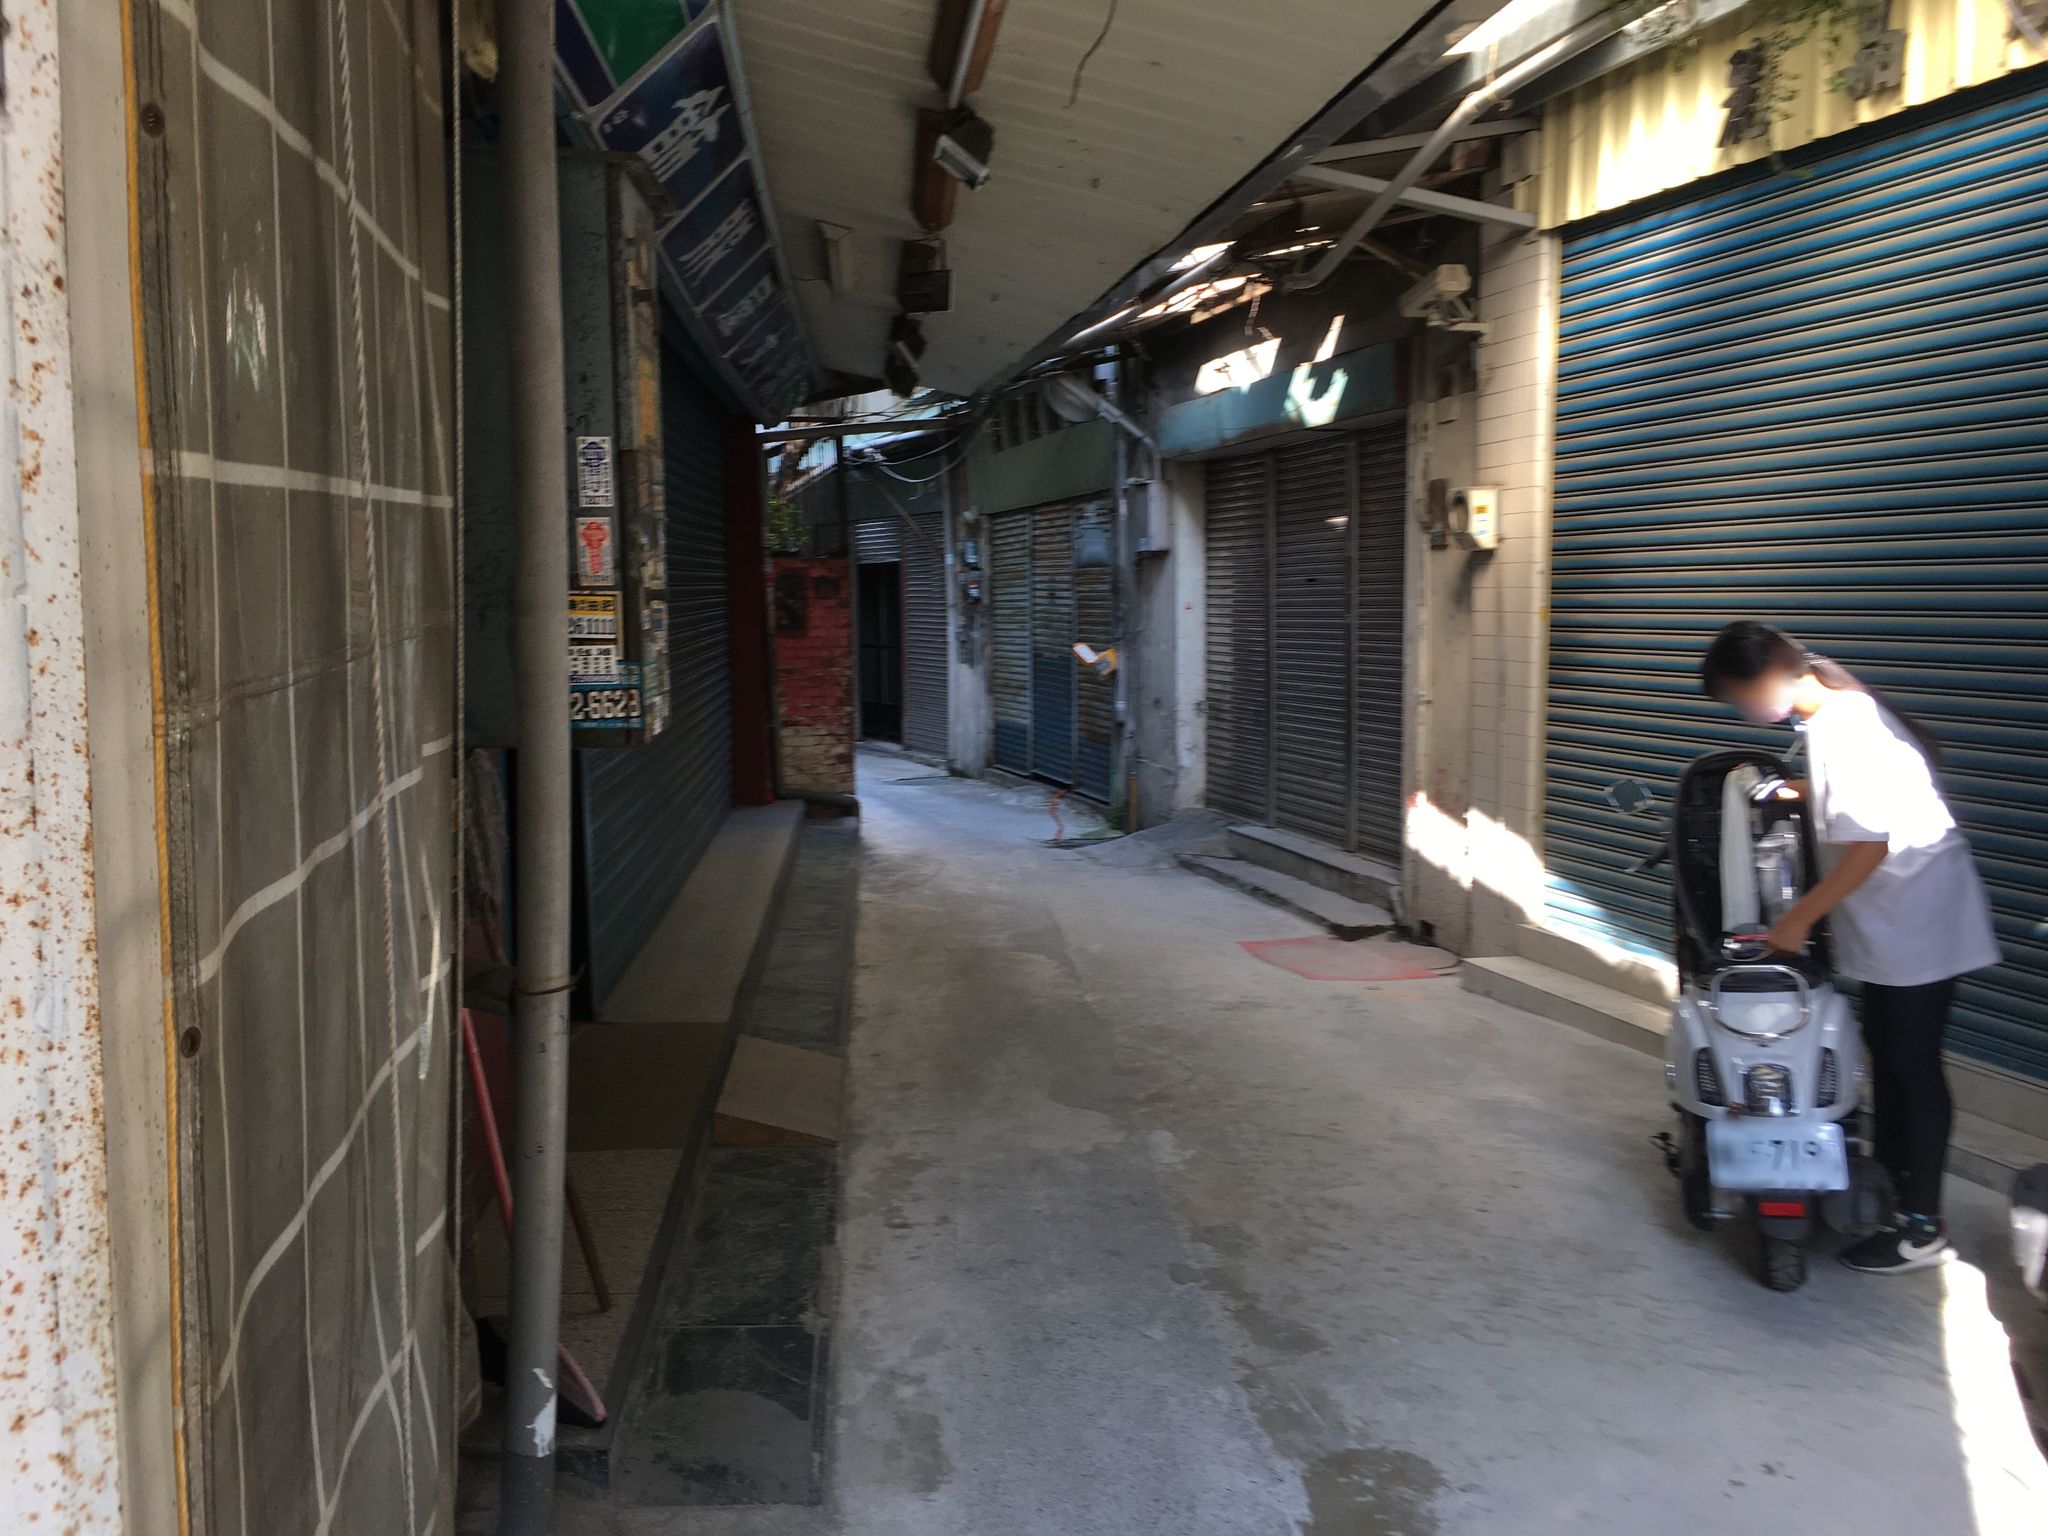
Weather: clear
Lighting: day
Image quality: good
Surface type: walking surface
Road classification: path, service
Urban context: urban centre
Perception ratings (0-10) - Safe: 3.82, Lively: 7.81, Beautiful: 1.54, Boring: 1.58, Depressing: 4.77, Wealthy: 4.39